Question: I have been looking at aws document here <URL>
I am able to create a role with console access from aws console how do i achieve the same using aws cloudformation.

I have created the cft here below but role does not work, look like it does not have console access.
'''
{
"Parameters": {
"SAMLID": {
"Type": "String",
"Description": "SAML IDENTITY PROVIDER ARN"
}
},
"Resources": {
"FullAdminXME": {
"Type": "AWS::IAM::Role",
"Properties": {
"Description" : "SAML Role for Azure AD SSO",
"AssumeRolePolicyDocument": {
"Version": "2012-10-17",
"Statement":
{
"Effect": "Allow",
"Principal": {
"Federated": { "Ref" : "SAMLID" }
},
"Action": "sts:AssumeRoleWithSAML",
"Condition": {
"StringEquals": {
"SAML:aud": "https://signin.aws.amazon.com/saml"
}
}
}
},
"ManagedPolicyArns": [
"arn:aws:iam::aws:policy/AdministratorAccess"
]
}
},
'''
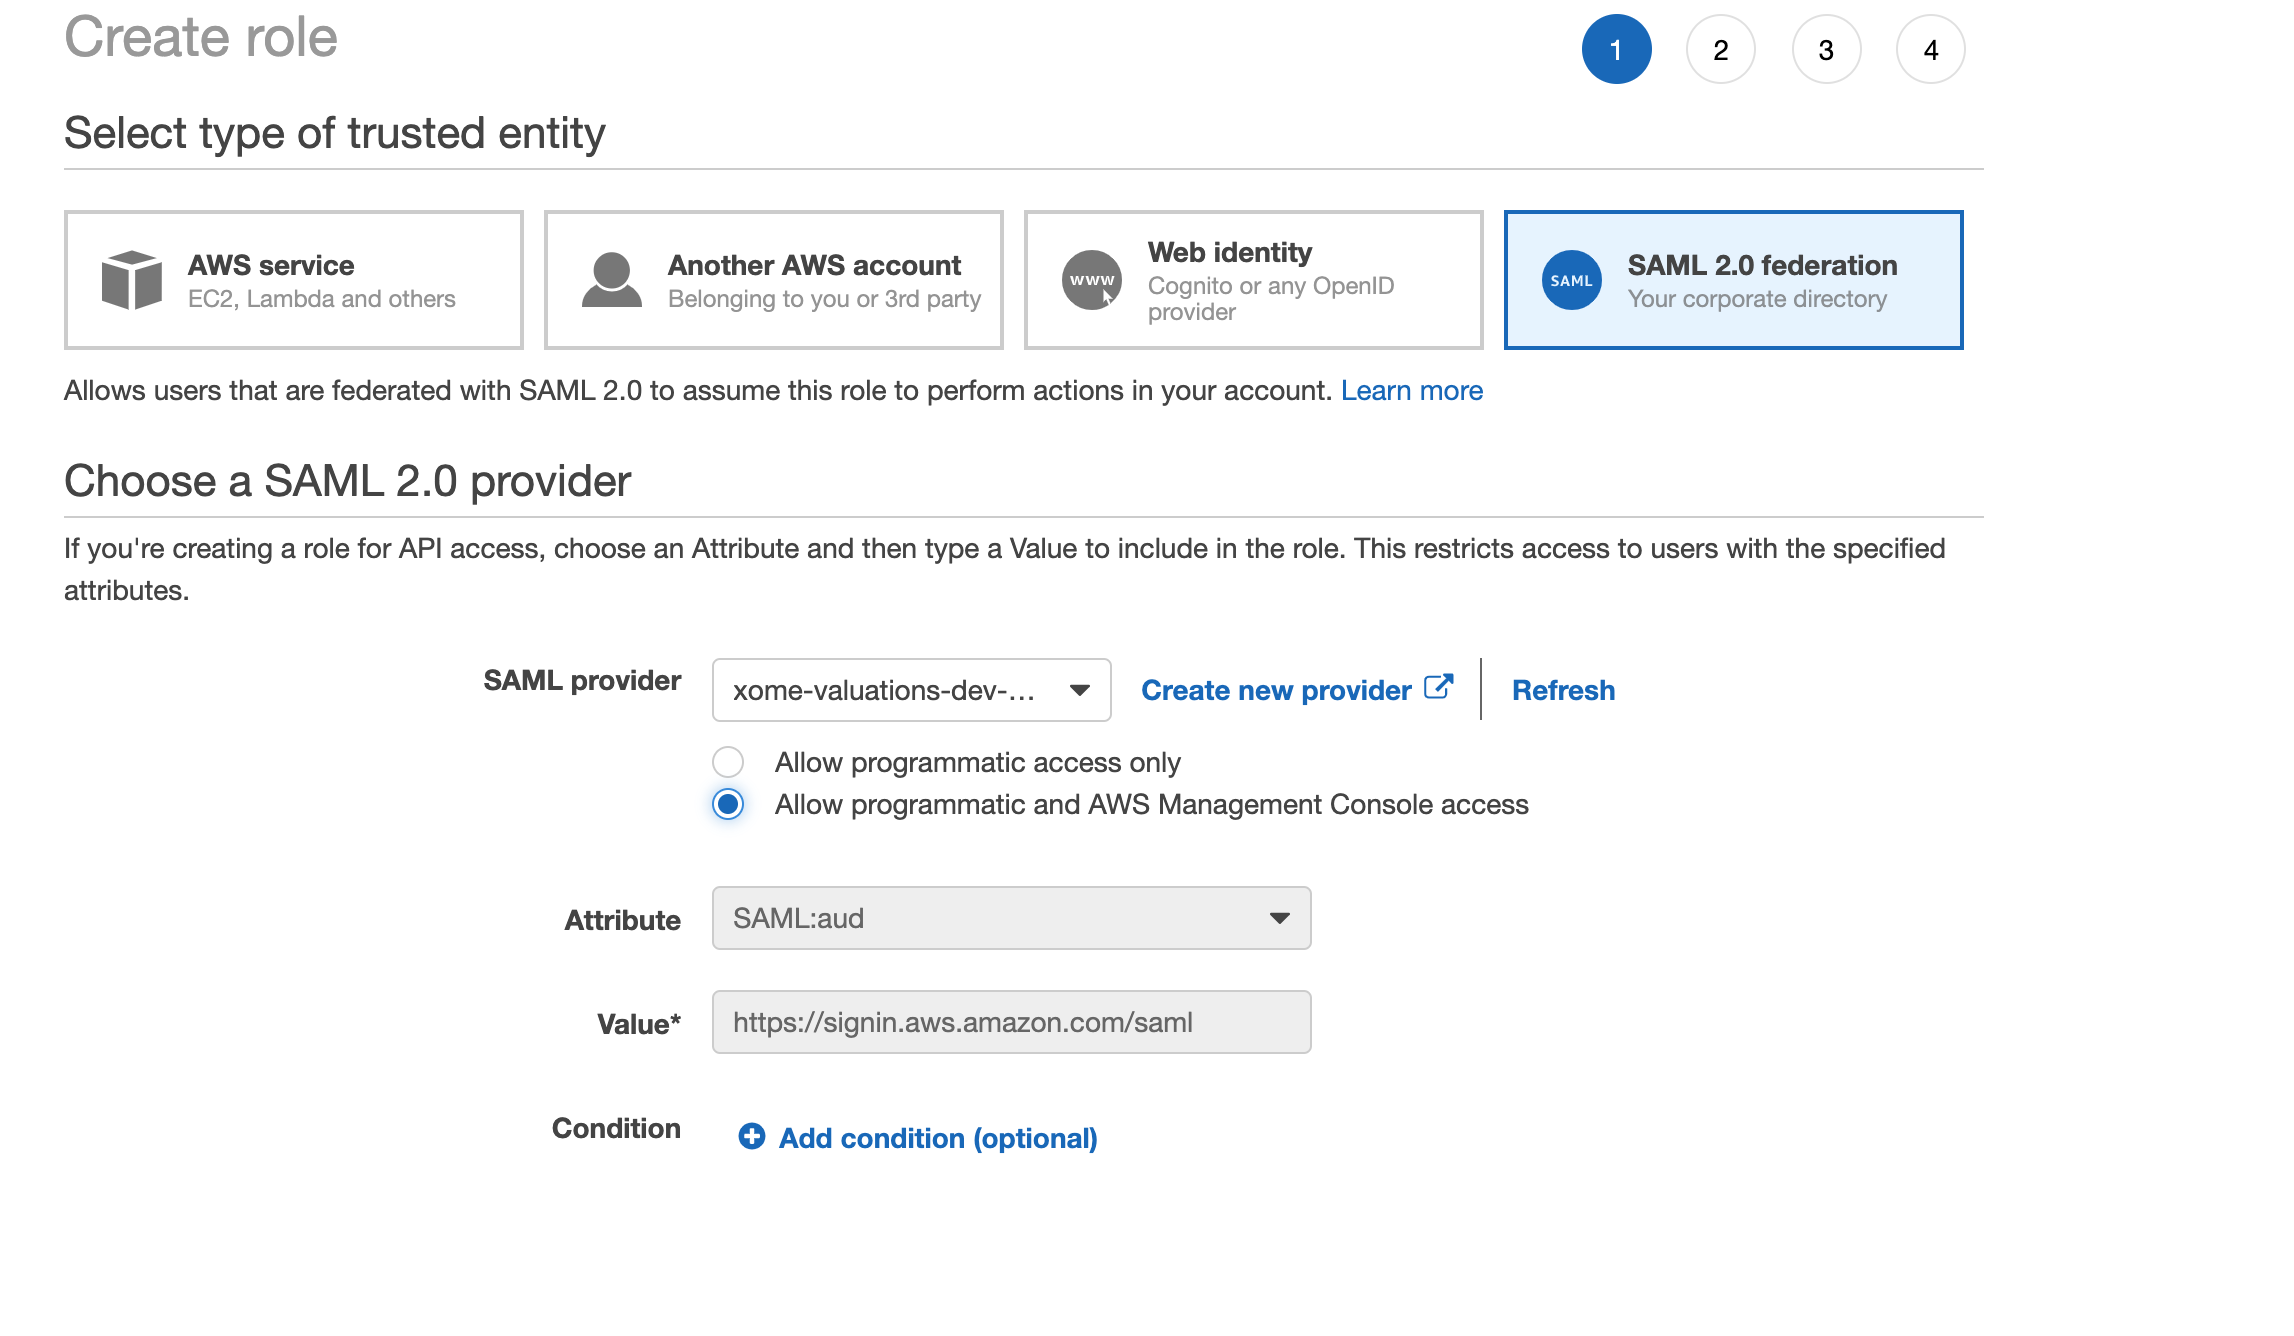
Answer: Finally After back and forth with AWS i was able to resolve above issue CFT was setup correctly only issues is of Role Name Character limit in Azure is 119 see below.
"The combined length of the role ARN and the saml-provider ARN for a role being imported must be 119 characters or less"
<URL>